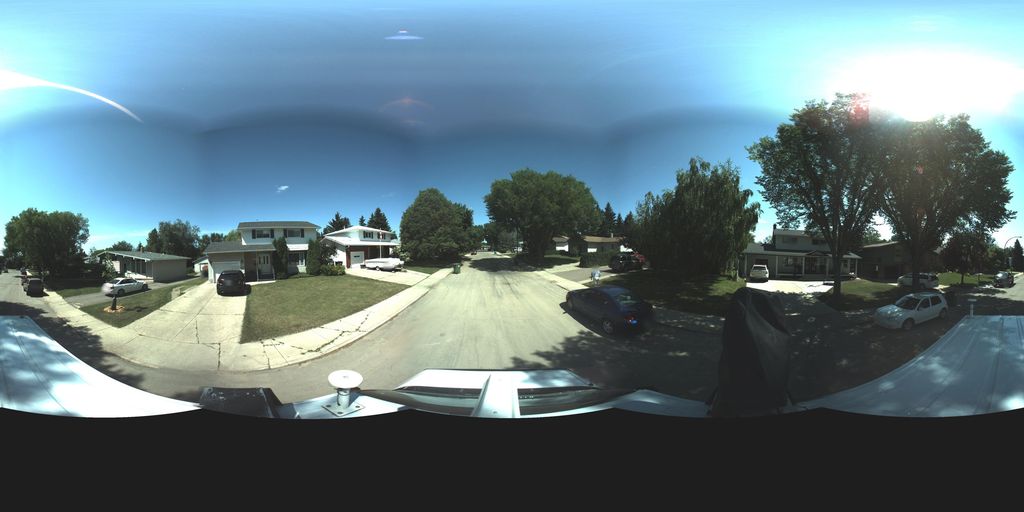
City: saskatoon